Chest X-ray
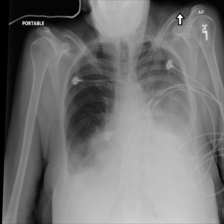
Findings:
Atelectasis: negative
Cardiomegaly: negative
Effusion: negative
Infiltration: negative
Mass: negative
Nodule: negative
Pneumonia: negative
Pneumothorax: negative
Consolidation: negative
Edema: negative
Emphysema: negative
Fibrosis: negative
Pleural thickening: negative
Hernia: negative